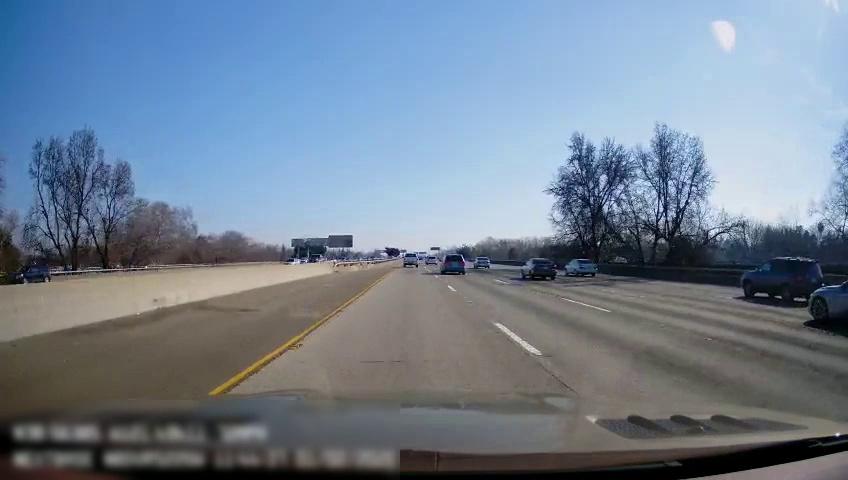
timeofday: Day
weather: Sunny
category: Vehicles | Car
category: Vehicles | SUV
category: Vehicles | SUV
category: Drivable Space
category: Vehicles | SUV
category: Vehicles | Car
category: Vehicles | Truck
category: Vehicles | Car
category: Vehicles | Car
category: Vehicles | Car
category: Vehicles | Van
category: Vehicles | Car
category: Vehicles | SUV
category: Lanes | Current Lane
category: Lanes | Current Lane
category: Lanes | Alternate Lane
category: Traffic | Signs
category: Traffic | Signs
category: Traffic | Signs